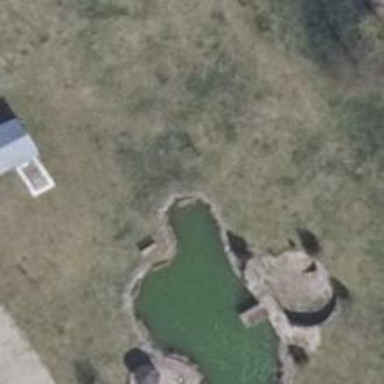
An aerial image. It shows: Pond surrounded by natural water.